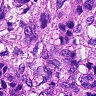
Metastatic tissue present: yes